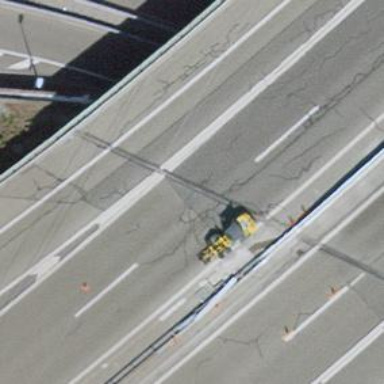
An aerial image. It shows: Bridge over motorway_link.